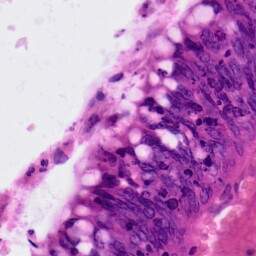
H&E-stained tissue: Colon